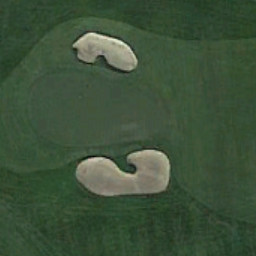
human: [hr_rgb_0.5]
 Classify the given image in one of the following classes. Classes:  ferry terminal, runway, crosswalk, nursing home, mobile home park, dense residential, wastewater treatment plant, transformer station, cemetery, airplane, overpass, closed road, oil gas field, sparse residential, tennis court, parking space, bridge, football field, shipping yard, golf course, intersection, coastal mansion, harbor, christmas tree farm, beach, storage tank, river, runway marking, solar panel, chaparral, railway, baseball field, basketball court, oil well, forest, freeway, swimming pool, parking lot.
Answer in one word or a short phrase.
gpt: golf course